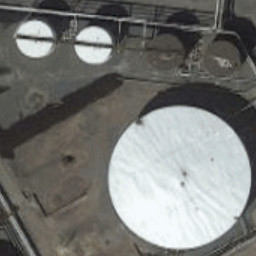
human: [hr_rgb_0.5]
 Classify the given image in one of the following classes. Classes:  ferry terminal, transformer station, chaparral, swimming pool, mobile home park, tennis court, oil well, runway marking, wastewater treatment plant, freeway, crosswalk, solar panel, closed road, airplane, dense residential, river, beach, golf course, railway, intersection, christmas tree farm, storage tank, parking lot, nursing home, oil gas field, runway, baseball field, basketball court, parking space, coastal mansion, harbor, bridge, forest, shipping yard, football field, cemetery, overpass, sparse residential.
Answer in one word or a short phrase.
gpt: storage tank